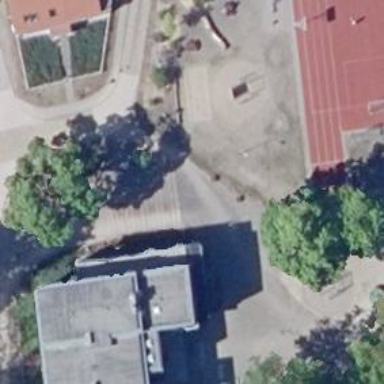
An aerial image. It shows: Paved footway.